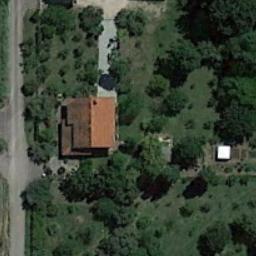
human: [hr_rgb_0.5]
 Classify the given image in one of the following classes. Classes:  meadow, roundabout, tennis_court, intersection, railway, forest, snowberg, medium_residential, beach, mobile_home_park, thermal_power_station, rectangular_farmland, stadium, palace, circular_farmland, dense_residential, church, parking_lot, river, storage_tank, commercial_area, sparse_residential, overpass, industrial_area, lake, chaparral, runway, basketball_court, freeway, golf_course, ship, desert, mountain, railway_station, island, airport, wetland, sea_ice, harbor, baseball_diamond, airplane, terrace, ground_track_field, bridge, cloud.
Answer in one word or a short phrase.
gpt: sparse_residential